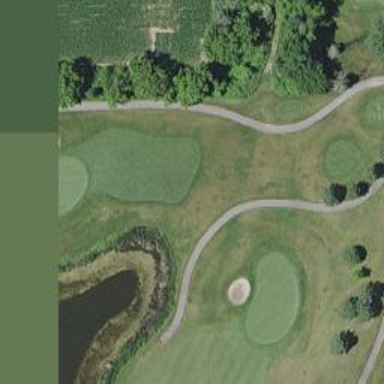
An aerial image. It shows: Golf hole.